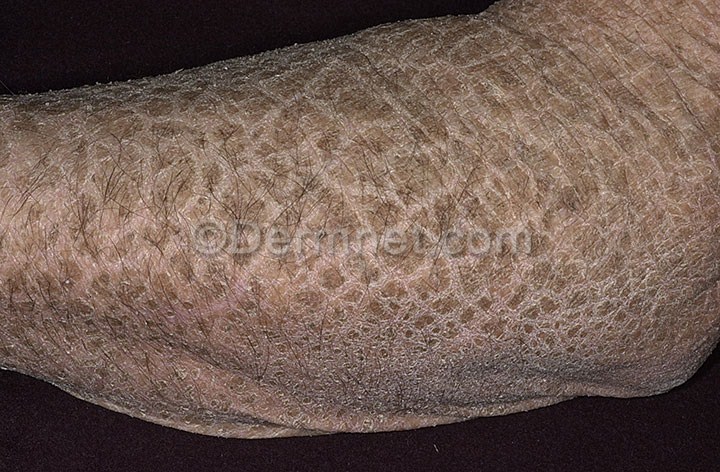
Disease: Atopic Dermatitis Photos